Question: Count the number of objects in the diagram.
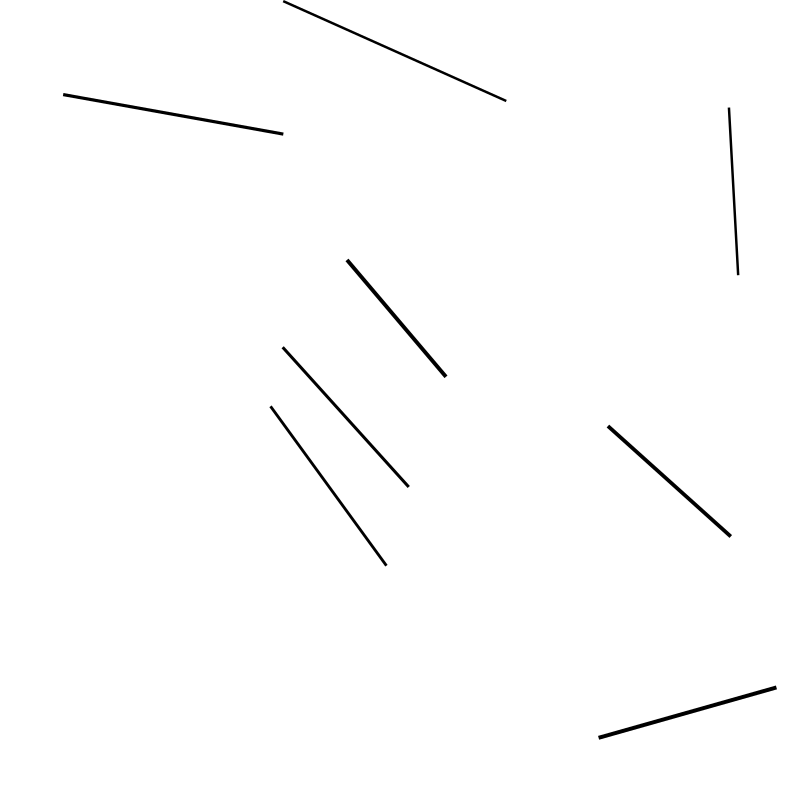
Answer: 8